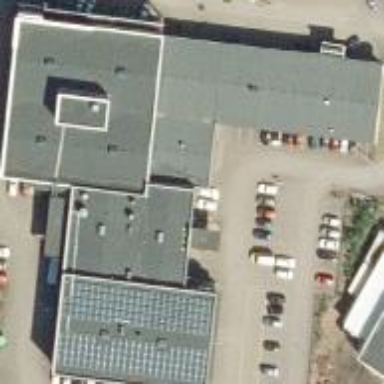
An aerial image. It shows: Public building.